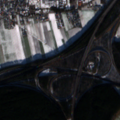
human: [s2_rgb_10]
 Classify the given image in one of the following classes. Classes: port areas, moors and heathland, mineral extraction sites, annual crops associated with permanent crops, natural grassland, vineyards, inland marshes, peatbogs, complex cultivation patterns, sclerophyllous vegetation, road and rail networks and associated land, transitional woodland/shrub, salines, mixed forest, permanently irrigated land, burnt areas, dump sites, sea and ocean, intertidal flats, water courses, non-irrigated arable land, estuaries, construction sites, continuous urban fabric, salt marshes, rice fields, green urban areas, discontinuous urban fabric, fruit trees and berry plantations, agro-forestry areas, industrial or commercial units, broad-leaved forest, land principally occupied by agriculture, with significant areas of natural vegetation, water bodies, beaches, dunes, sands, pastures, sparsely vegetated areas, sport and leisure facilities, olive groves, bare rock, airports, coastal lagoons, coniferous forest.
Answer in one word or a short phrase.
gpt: discontinuous urban fabric, road and rail networks and associated land, non-irrigated arable land, land principally occupied by agriculture, with significant areas of natural vegetation, coniferous forest, mixed forest